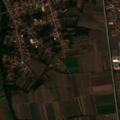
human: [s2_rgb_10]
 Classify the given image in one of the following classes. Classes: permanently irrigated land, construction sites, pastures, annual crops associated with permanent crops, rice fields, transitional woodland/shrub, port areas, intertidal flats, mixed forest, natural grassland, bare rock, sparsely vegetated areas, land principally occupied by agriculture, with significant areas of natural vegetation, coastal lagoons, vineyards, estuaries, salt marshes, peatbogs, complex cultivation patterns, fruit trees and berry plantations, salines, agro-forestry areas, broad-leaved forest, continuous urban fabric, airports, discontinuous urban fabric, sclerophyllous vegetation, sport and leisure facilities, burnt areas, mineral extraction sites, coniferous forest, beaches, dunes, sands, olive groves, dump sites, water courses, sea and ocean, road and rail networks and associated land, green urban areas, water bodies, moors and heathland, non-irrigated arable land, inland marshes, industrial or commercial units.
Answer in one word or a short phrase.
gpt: discontinuous urban fabric, non-irrigated arable land, land principally occupied by agriculture, with significant areas of natural vegetation